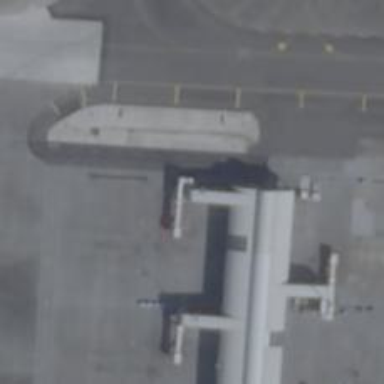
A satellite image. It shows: Airport gate.